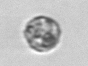
Label: coccolithophorid